Question: I'm trying to embed a word document in my project. This document will be used as a template by a specific library.
I have added the file using 'Project | Add Existing Item...', I have also set its to and its to .
Now in my code behind I'm doing this to access the file:
'''
var template = DocX.Load("pack://application:,,,/doc1.docx");
'''
But I'm getting an exeption: XamlParseException occured.
What am I doing wrong here?

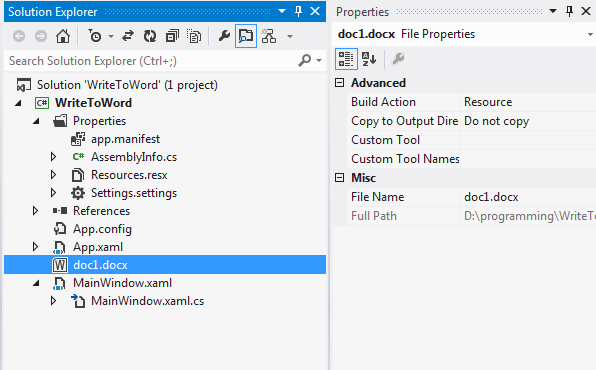
Answer: You need to get the stream to the document from the resources using the<URL>, as in the example below:
'''
var assembly = Assembly.GetExecutingAssembly();
var resourceName = "MyNamespace.doc1.docx" // check your resource name.
using (Stream stream = assembly.GetManifestResourceStream(resourceName))
{
var template = DocX.Load(stream);
}
'''
Also check out this information: <URL>
And also change the Build Action to Embedded Resource.